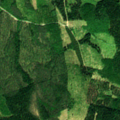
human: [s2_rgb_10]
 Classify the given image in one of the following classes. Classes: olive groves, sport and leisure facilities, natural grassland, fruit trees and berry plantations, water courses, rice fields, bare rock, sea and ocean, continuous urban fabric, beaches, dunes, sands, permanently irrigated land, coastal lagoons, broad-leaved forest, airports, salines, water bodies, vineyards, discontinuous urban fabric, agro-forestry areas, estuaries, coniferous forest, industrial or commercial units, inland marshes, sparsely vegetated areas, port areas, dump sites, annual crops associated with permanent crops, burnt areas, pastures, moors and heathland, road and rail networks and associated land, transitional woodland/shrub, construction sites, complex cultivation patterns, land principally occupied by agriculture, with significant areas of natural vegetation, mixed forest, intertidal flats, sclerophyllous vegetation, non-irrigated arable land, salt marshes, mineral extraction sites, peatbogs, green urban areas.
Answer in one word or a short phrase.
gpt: coniferous forest, mixed forest, transitional woodland/shrub